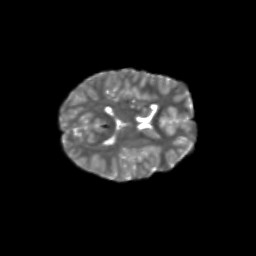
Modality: T2w
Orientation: axial
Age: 10
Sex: male
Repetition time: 9.5 s
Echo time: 0.089 s